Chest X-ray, AP view. Patient: 53 years old, sex M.
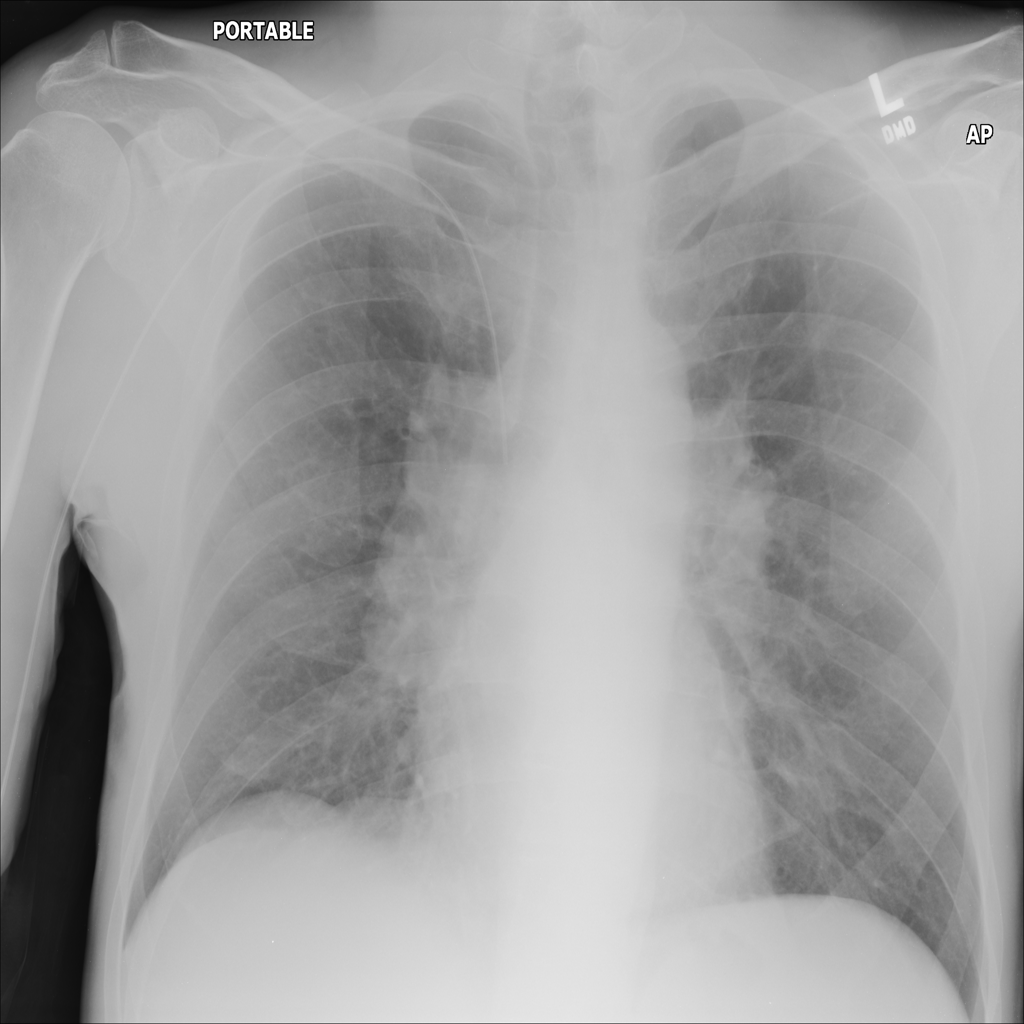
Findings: No Finding